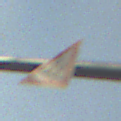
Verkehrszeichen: KinderLinks
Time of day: MorningAfternoon
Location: Outdoor (Suburban)
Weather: PartlyCloudy
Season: NotSpecified
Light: Natural